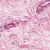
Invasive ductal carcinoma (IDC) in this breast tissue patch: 0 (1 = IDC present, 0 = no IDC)